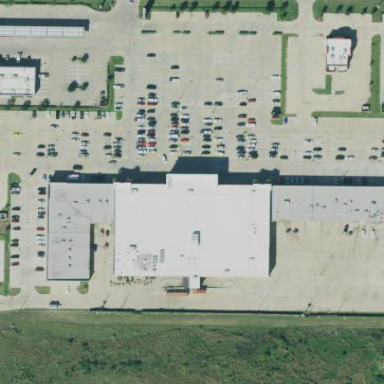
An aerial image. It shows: Retail building.